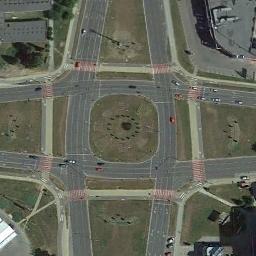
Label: roundabout